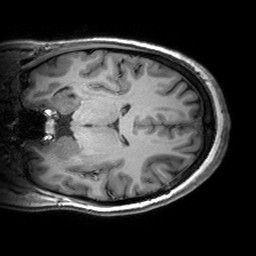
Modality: T1w
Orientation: coronal
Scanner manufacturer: siemens
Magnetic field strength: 3 T
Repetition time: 2.53 s
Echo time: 0.00299 s